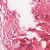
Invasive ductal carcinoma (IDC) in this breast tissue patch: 0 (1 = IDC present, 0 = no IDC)